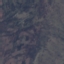
Land use / land cover: HerbaceousVegetation